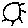
Label: sun